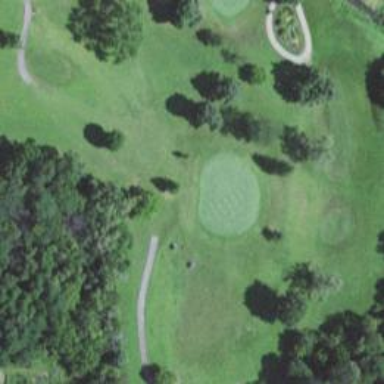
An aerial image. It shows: Golf hole.